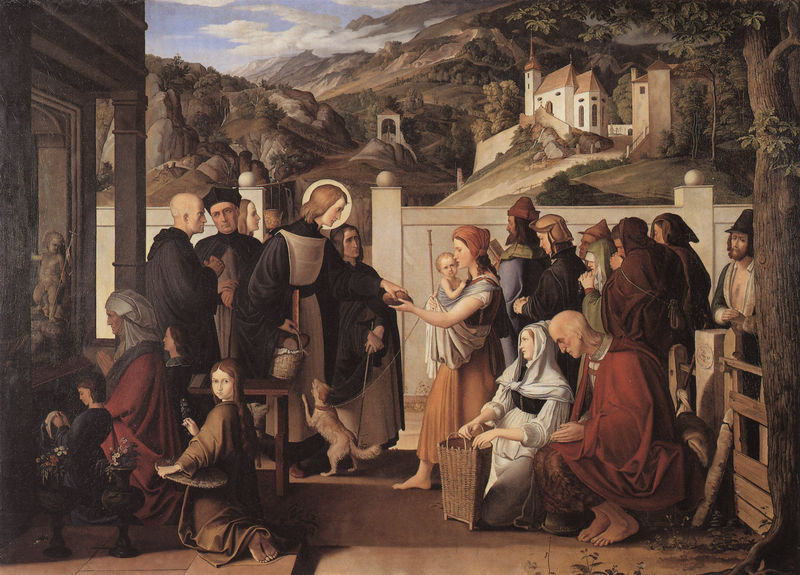
Titel: Der hl. Rochus, Almosen verteilend
Künstler: Julius Schnorr von Carolsfeld
Standort: Leipzig
Institution: Museum der Bildenden Künste
Schlagwörter: baum, berg, blau, blätter, dunkel, felsen, fuß, gemälde, himmel, mann, schatten, umhang, wolken, bäume, frauen, landschaft, menschen, mädchen, sitzen, stadt, blumen, braun, fenster, frau, holz, hut, hüte, kleider, licht, männer, pfeiler, schwarz, strasse, säule, tisch, tür, weiss, blick, dach, gebäude, gürtel, haus, hund, hunde, rot, tier, tuch, weg, zaun, malerei, rock, blond, hemd, mützen, architektur, arm, barock, falten, stein, hände, öl, baumstamm, ferne, häuser, hügel, natur, gatter, kirche, sonne, boden, geistlicher, gewand, haare, kutte, reich, tücher, gewänder, kind, mutter, blatt, frontal, renaissance, wald, bauern, kinder, stock, turm, putte, skulptur, statue, vase, italien, haltung, stab, jungen, leine, kiepe, berge, fels, gebirge, dorf, mauer, klein, berglandschaft, baby, holzzaun, schemel, wein, gefaltet, kopftuch, zopf, glatze, korb, brot, vasen, junge, nazarener, tor, flechten, barfuss, kloster, brett, knien, nonne, haarkranz, kugeln, tasche, beten, gebet, altar, rom, kleinkind, heiligenschein, pfarrer, glocke, nimbus, christus, jesus, kartoffel, praeraffaeliten, andacht, pastor, priester, segnung, kapelle, mönch, bittsteller, franziskus, gebückt, geistliche, heiliger, mönche, gelehrter, heilige, anbeten, heilig, tirol, anbetung, gloriole, gabe, spende, rute, deutschrömer, schrein, demut, aureole, speisung, verteilung, jesuskind, hände falten, apostel, tüte, numbus, teilen, demütig, gleichnis, florentinisch, erdapfel, juenger, frauen kinder, landleute, gltze, bildarchitektur, ptofil, tpor, wundersame vermehrung, 1530, eheiliger, chriftus, hochzeit kanaan